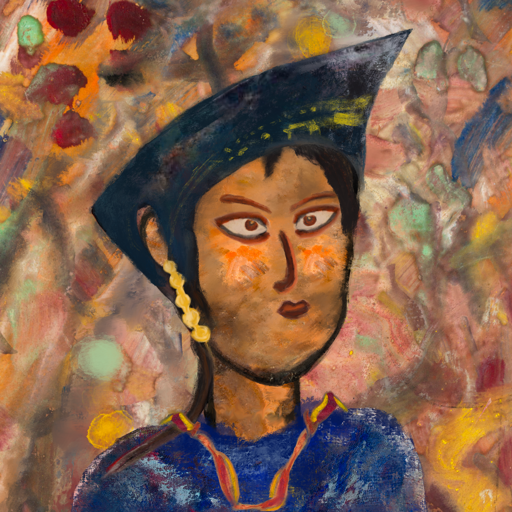
Background: Mother_And_Son_Mother, Head And Neck Side: Gypsy_Queen, Face Side: Roy_Bahadur, Bust: Irani, Hair Side: Roy_Bahadur, Head Accessory: Irani, Second Necklace: Gypsy_Mother_1, Necklace: Blank, Baby: Blank